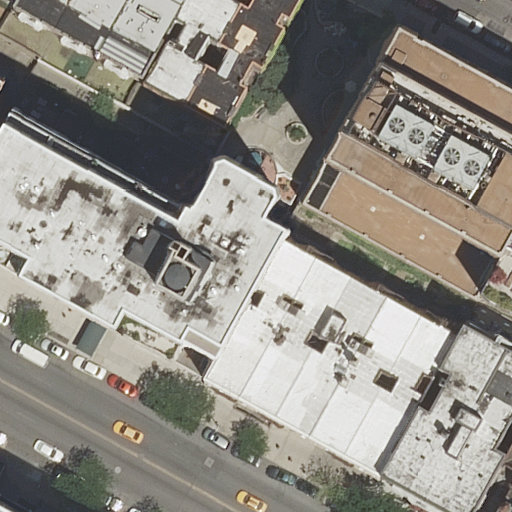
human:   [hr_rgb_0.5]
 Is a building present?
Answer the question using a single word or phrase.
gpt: yes

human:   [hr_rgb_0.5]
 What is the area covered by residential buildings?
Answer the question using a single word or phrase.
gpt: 4952m2

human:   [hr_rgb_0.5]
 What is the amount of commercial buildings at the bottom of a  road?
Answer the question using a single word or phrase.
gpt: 0

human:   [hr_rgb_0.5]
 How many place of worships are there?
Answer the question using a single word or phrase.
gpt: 1

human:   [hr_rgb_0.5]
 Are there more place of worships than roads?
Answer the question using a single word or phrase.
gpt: no

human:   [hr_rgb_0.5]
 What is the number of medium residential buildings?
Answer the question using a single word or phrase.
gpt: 4

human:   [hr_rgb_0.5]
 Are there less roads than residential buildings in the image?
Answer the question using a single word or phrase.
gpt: yes

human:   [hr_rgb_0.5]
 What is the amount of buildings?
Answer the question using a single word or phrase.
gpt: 11

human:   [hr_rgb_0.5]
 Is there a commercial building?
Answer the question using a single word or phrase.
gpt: no

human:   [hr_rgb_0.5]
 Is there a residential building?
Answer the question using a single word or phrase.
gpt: yes

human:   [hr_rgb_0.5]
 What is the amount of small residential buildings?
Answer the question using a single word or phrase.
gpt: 2

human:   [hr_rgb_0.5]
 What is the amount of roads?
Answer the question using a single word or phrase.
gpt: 2

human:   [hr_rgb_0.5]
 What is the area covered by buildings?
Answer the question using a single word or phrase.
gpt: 5529m2

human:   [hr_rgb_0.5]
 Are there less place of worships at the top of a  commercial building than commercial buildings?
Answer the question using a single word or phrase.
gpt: no

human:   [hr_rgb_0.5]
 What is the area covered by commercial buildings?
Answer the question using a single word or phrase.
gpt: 0m2

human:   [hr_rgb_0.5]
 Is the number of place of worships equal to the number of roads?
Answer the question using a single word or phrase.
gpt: no

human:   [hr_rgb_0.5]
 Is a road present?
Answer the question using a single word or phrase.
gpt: yes

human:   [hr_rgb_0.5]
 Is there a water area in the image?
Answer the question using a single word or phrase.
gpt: no

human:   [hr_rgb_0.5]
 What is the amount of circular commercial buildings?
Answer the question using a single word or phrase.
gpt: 0

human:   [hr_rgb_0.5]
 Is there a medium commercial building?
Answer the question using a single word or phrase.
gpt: no

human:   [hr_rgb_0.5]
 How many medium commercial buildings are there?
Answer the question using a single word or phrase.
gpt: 0

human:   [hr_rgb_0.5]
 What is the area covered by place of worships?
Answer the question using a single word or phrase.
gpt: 577m2

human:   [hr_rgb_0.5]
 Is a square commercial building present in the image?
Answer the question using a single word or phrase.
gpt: no

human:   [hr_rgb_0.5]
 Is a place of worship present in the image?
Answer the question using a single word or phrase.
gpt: yes

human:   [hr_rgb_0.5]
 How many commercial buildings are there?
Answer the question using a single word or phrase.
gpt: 0

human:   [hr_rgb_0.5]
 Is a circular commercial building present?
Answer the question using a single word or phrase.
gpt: no

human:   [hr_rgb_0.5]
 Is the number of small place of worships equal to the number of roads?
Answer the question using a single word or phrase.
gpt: no

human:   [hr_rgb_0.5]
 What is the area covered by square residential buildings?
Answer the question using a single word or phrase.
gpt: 0m2

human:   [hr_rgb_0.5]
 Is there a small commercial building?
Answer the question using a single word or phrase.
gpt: no

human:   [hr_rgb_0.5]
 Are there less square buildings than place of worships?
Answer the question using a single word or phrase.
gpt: yes

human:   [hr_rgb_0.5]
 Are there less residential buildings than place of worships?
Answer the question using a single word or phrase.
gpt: no

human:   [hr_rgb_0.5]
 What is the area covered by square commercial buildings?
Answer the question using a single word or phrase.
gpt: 0m2

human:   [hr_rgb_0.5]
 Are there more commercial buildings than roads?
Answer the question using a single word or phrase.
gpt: no

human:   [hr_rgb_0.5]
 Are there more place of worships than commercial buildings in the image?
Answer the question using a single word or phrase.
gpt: yes

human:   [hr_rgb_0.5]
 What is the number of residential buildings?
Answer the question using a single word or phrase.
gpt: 10

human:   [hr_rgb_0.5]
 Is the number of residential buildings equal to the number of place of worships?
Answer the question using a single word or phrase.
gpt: no

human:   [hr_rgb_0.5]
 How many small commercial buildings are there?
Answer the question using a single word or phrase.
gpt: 0

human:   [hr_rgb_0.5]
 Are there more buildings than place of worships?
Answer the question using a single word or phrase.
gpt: yes

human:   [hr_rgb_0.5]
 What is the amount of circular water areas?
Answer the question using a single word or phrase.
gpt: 0

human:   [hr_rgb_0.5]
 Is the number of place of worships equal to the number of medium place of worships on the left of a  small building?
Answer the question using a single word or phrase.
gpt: no

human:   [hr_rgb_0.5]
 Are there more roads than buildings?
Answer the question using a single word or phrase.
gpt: no

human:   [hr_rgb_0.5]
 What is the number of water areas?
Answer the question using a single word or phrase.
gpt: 0

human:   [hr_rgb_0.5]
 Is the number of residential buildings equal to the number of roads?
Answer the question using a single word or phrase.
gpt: no

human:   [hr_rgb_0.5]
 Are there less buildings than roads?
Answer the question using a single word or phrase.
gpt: no

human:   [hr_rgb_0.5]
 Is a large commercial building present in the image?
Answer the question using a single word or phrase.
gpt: no

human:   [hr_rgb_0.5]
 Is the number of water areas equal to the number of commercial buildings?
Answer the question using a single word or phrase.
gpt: yes

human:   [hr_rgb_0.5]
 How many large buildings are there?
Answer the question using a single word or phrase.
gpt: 5

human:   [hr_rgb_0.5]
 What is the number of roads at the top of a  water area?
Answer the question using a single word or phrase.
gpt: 0

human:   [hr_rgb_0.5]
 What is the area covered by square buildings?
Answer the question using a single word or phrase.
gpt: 0m2

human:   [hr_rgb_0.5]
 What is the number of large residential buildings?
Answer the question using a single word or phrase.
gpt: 4

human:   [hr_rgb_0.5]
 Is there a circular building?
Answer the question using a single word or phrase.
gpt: no

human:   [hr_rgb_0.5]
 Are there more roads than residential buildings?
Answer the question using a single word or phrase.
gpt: no

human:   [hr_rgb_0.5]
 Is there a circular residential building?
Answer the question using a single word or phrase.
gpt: no

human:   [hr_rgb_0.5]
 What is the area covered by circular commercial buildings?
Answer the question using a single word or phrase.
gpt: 0m2

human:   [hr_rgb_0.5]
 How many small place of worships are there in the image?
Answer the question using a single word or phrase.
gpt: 0

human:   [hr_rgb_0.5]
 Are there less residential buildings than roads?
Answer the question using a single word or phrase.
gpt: no

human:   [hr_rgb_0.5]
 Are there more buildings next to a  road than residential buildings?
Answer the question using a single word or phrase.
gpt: yes

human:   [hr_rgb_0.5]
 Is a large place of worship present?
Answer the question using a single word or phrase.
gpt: yes

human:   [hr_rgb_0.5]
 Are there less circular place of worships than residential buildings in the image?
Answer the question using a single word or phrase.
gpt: yes

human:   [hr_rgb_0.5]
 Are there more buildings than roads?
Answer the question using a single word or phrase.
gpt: yes

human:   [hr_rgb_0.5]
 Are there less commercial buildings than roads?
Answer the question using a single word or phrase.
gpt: yes

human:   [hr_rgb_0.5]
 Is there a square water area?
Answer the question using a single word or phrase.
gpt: no

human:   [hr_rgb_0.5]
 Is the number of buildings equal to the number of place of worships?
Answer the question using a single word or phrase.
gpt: no

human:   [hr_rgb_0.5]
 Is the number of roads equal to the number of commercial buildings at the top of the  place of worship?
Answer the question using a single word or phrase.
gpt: no